Question: I am developing one application in which i am getting an exception, and i know this one is the silly or small mistake which i am doing but your help may catch me out and make my day:
'''
public class Demo extends Activity
{
Button btnDemo;
Thread t;
AlertDialog alertDialog;
@Override
public void onCreate(Bundle savedInstanceState) {
super.onCreate(savedInstanceState);
setContentView(R.layout.demo);
btnDemo = (Button) findViewById(R.id.btnDemo);
btnDemo.setOnClickListener(new OnClickListener() {
public void onClick(final View v) {
t=new Thread() {
public void run() {
tryDemo();
}
};
t.start();
}
});
}
public void tryDemo()
{
try
{
int i = 5;
if(i == 0 || i == 1)
{
Intent intent_success = new Intent(getApplicationContext(), Main_Activity.class);
startActivity(intent_success);
}
else
{
alertDialog = new AlertDialog.Builder(getApplicationContext()).create();
alertDialog.setTitle("Demo");
alertDialog.setButton("OK", new DialogInterface.OnClickListener() {
public void onClick(DialogInterface dialog, int which) {
//here you can add functions
} });
alertDialog.setIcon(R.drawable.icon);
alertDialog.setMessage("Sorry!! Either Username or Password Invalid");
alertDialog.show();
}
}
catch(Exception e)
{
Log.i("Demo", "Demo - Demo Exception");
}
}
}
'''
In above code, if i make i=0 or i=1 in tryDemo function then it is running successfully , but if i make it other than 0 or 1 then it .
I am not sure but i think the exception raises from .
The exception which i am getting, as follows:

If I remove the "thread" part and wrote the whole function code in the button click event and replaced the "getApplicationContext()" with v.getContext() then it is running successfully.........but i want to implement it within the THREAD.
Please help me and catch me out...
thanx
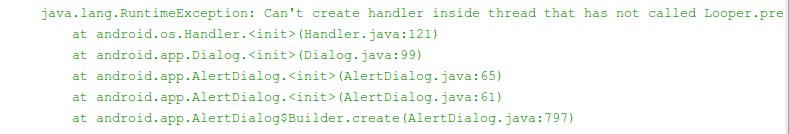
Answer: Just read your logs :D You haven't called the Looper.prepare()
If I am correct, you should wrap your AlertDialog code with Looper.prepare() and Looper.loop()
So it looks like:
'''
Looper.prepare()
// AlertDialog code
Looper.loop()
'''